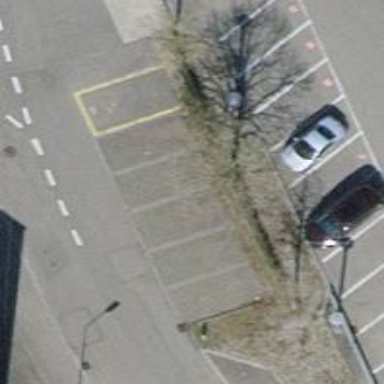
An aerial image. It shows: Urban tree adds touch of nature to the surroundings.